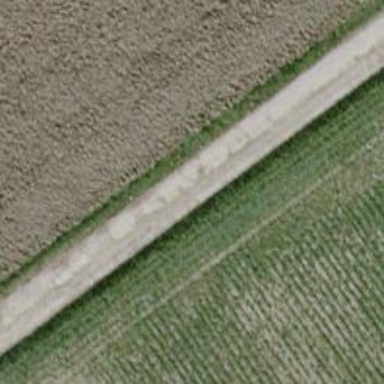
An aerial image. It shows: Asphalt service road used for agriculture.